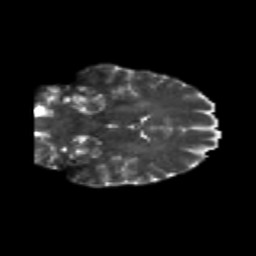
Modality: T2w
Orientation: coronal
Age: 41
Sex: female
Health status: healthy
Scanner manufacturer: siemens
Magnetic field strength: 3 T
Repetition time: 10.8 s
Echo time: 0.082 s